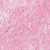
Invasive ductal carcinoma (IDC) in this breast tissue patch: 0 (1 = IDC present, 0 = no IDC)